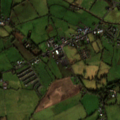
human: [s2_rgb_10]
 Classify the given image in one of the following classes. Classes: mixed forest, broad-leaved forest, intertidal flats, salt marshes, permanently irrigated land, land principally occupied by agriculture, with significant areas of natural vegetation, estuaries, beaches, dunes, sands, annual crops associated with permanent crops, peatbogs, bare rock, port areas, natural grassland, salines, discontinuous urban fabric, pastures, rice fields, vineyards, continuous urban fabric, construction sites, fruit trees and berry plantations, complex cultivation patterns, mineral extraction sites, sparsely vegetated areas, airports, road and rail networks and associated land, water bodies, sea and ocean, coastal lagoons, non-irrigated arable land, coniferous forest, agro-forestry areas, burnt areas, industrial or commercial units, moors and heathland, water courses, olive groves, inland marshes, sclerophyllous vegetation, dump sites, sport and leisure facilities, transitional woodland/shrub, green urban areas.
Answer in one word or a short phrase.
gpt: pastures